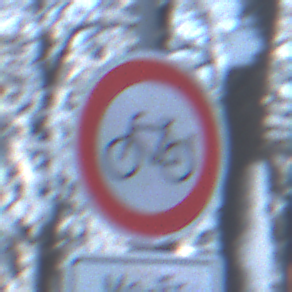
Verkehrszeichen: VerbotRadverkehr
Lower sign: ZeitangabenMitBeschraenkungAufWochentage2
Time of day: MorningAfternoon
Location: Outdoor (Nature)
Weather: Clear
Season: Winter
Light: Natural